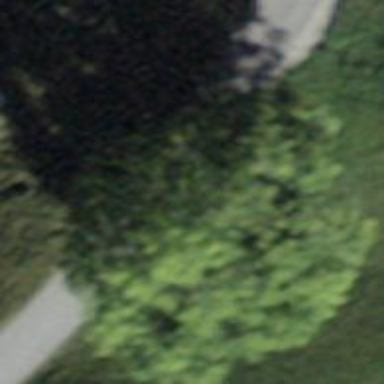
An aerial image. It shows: Unclassified road.